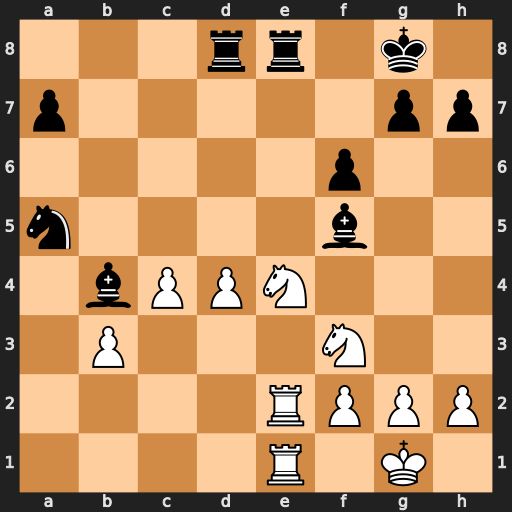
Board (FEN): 3rr1k1/p5pp/5p2/n4b2/1bPPN3/1P3N2/4RPPP/4R1K1
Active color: w
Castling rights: -
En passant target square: -
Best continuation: Nxf6+ Kf7 Rxe8